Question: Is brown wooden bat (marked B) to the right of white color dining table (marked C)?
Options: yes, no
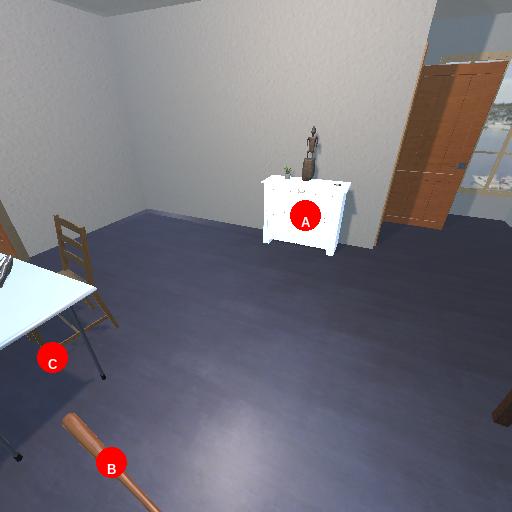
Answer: yes